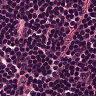
Metastatic tissue present: no